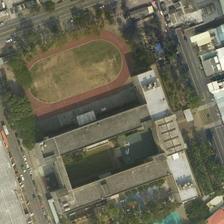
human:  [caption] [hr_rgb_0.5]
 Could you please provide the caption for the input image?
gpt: dense buildings embrace this old playground while scattered trees around .

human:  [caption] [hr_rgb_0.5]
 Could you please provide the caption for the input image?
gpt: many buildings and some green trees are around a playground .

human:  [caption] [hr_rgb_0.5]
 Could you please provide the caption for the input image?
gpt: a playground is surrounded by many buildings and some green trees .

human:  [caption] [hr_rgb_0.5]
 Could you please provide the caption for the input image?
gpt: a playground are surrounded by many green trees and a large building .

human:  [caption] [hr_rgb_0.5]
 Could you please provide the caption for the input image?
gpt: a playground is surrounded by many buildings and some green trees .